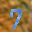
Label: 7